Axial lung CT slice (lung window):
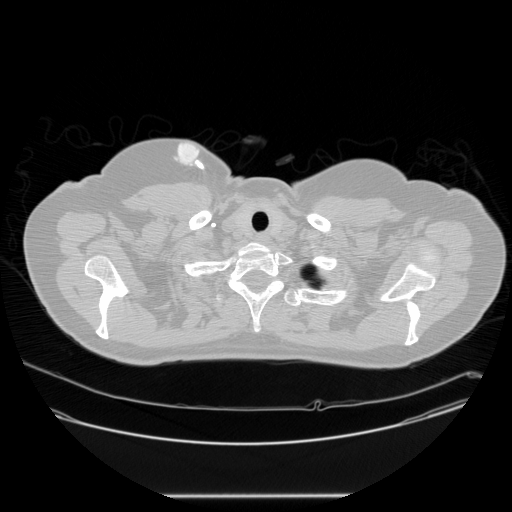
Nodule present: no